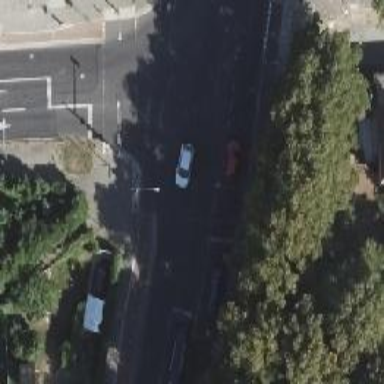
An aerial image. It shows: Crossing with traffic signals.